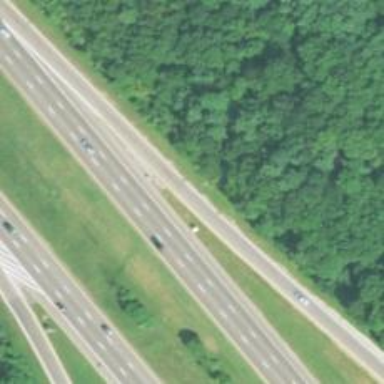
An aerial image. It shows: Asphalt motorway link.